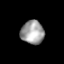
Tissue: skin
Cell type: Others
Senescence score: 0.688
Nuclear area (px): 534
Mean DAPI intensity: 158.807